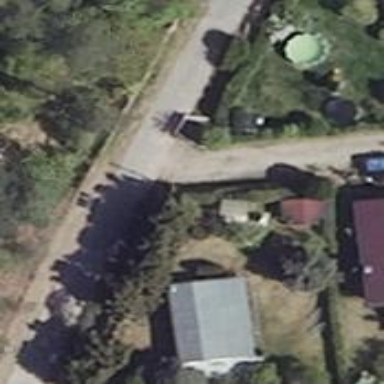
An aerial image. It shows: Residential road.